Interaction volume radius: 5 \u00c5
Interaction volume height: 10 \u00c5
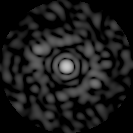
Disorder parameter: 0.802